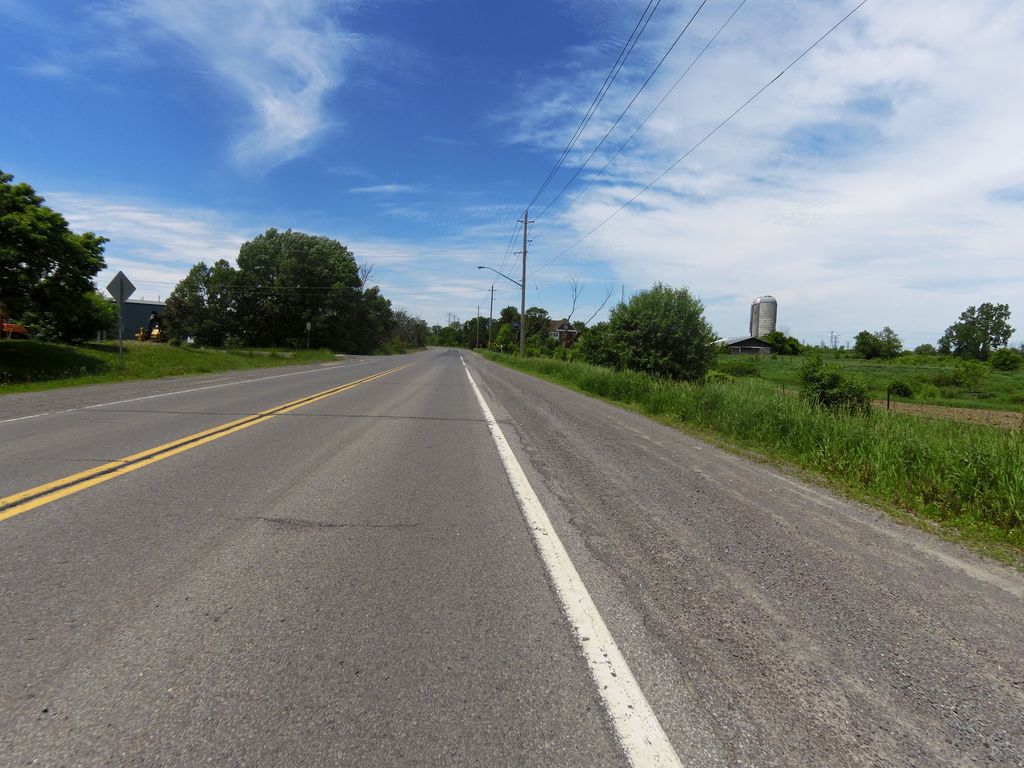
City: ottawa-gatineau